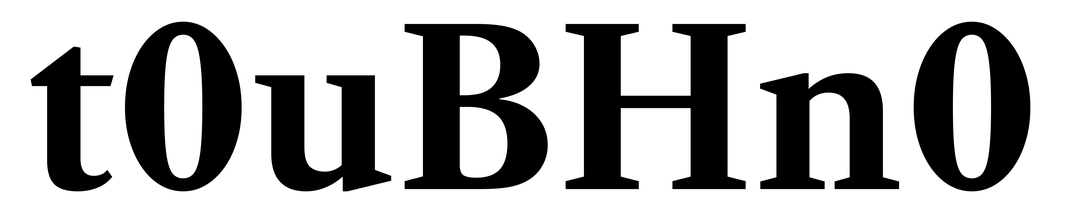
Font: LibreCaslonText_Bold